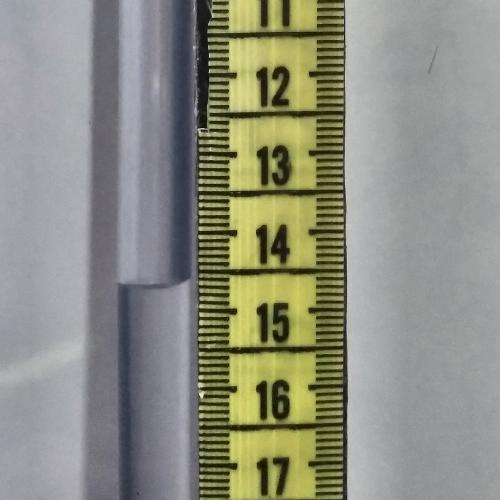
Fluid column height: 14.6 cm